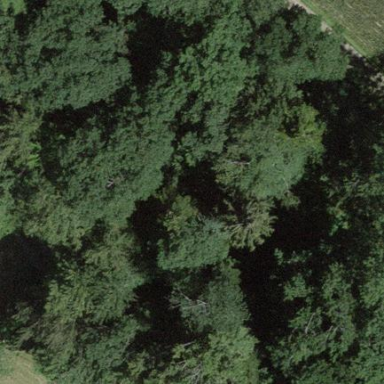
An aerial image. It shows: Forest area.